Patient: sex M, age 52
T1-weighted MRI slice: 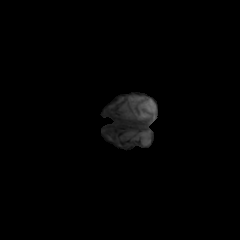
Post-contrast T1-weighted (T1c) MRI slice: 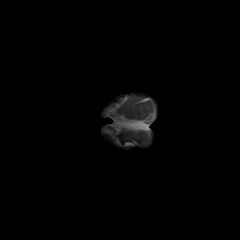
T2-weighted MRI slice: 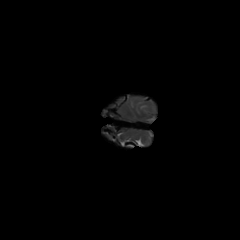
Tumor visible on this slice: yes
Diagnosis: Glioblastoma, IDH-wildtype
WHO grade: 4